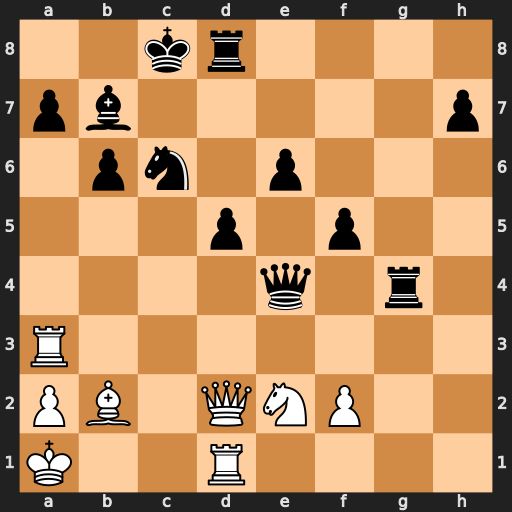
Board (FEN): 2kr4/pb5p/1pn1p3/3p1p2/4q1r1/R7/PB1QNP2/K2R4
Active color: w
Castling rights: -
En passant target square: -
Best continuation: f3 Qb4 fxg4 Qxd2 Rxd2